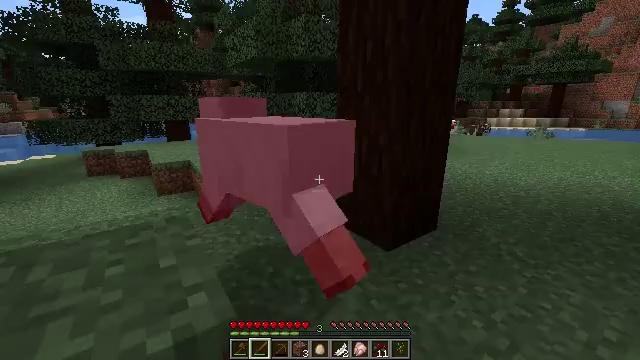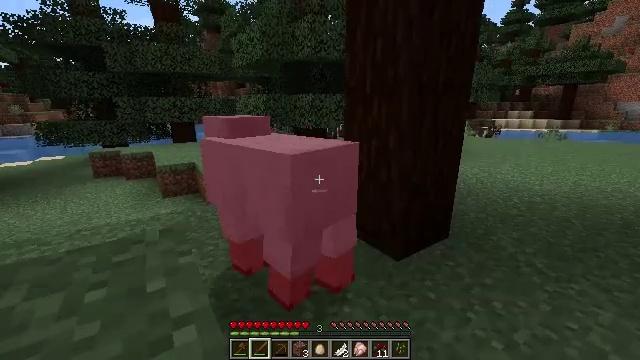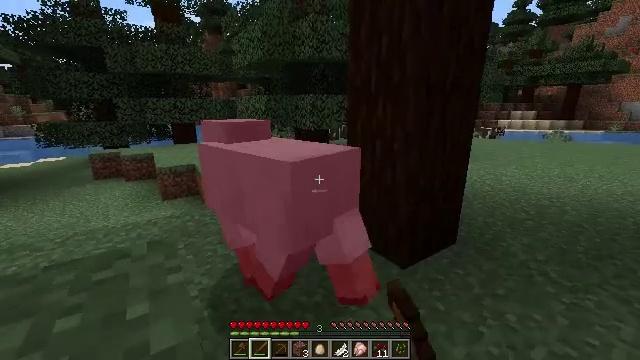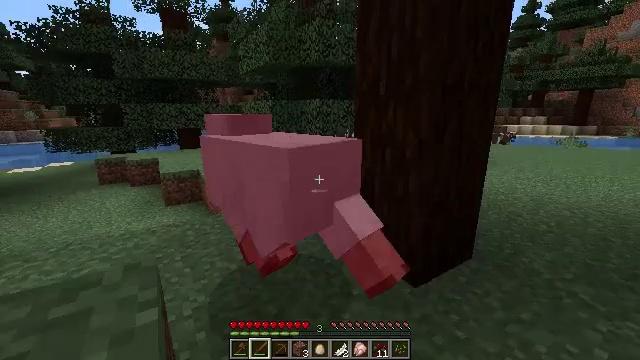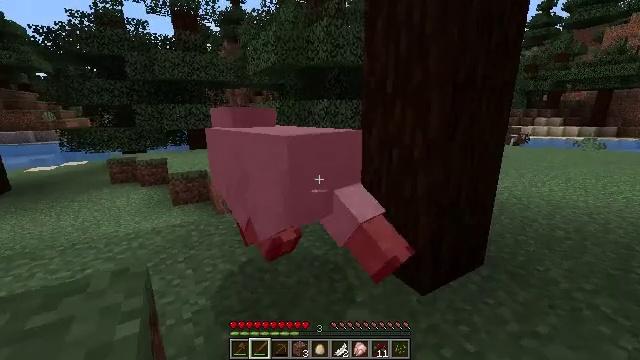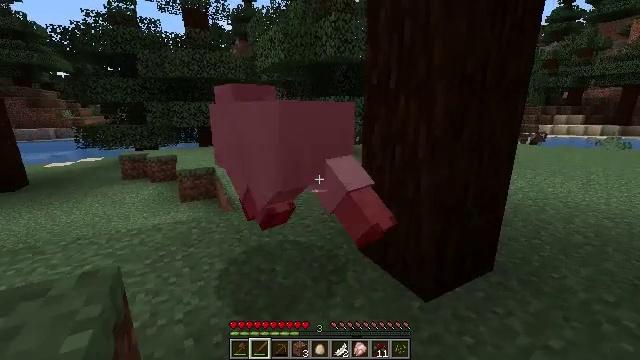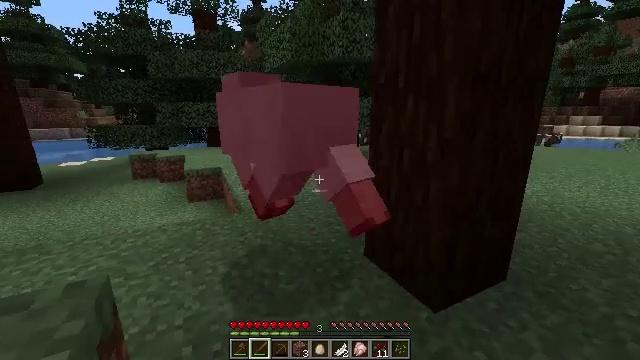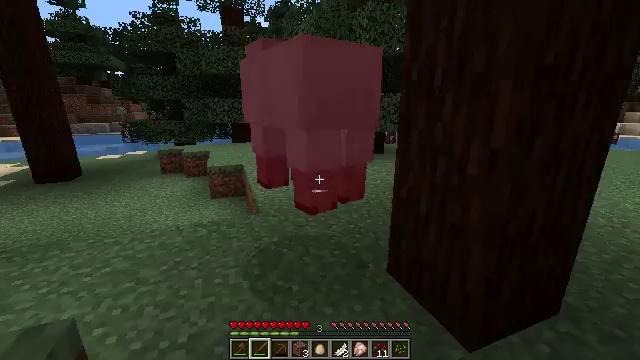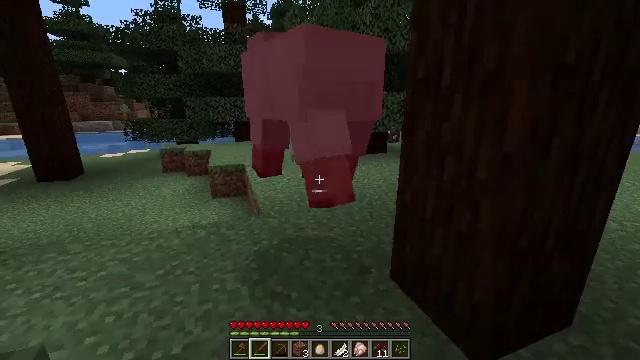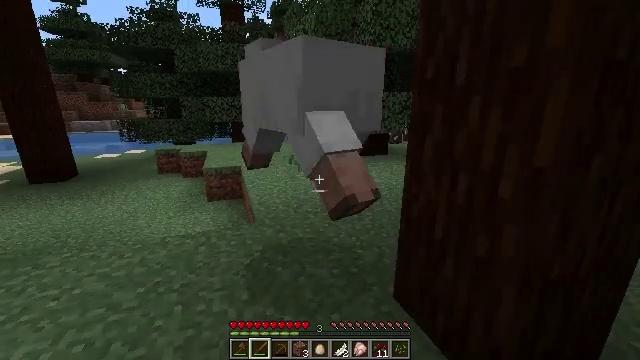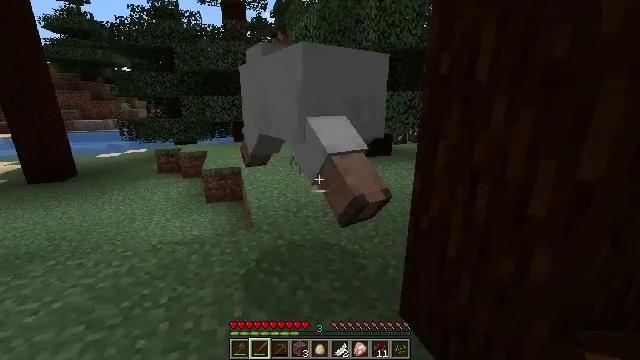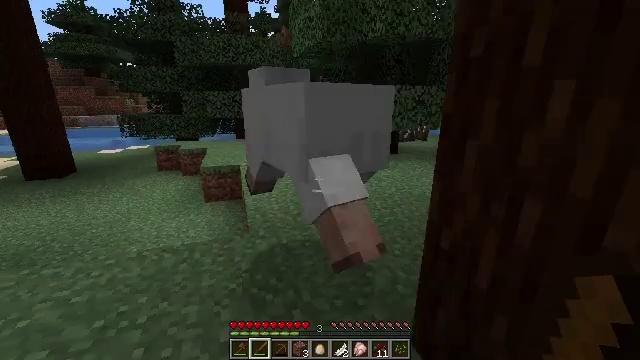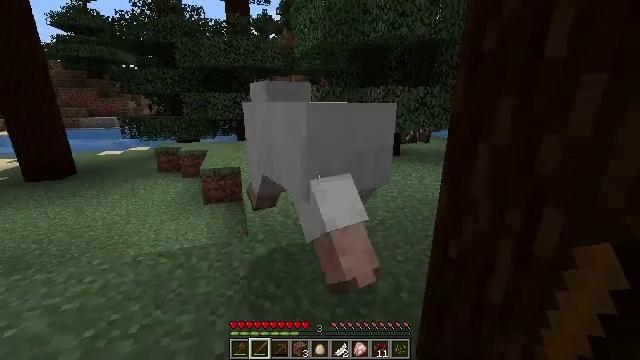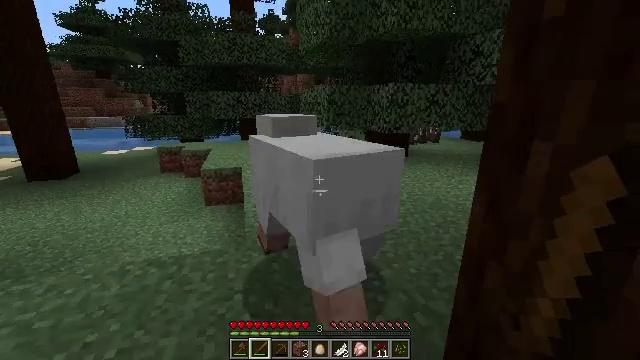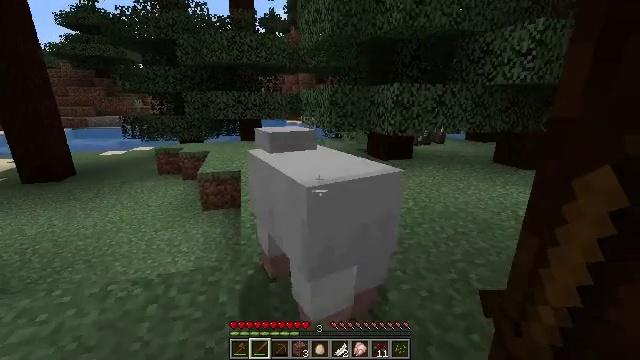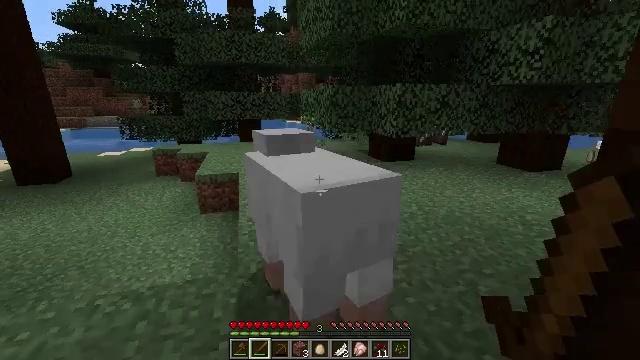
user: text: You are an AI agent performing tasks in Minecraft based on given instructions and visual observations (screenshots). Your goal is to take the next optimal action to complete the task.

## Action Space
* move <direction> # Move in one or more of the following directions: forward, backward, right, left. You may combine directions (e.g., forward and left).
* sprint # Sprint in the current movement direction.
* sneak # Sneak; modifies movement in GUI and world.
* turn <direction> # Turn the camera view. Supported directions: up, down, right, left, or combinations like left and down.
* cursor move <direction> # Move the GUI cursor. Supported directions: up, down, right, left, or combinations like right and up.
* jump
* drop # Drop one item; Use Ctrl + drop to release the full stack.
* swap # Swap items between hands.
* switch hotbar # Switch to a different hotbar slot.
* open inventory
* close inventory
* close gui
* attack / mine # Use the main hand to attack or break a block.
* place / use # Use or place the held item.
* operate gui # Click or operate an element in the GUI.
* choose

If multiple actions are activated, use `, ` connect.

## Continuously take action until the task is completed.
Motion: motion action
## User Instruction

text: Hunt a sheep.
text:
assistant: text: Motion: move forward, turn left, attack / mine
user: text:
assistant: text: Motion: move forward, attack / mine
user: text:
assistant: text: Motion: move forward, turn left and up, attack / mine
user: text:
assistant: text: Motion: move forward, turn left, attack / mine
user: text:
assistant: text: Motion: move forward, turn left, attack / mine
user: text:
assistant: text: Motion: move forward, turn left, attack / mine
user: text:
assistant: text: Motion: move forward, turn left, attack / mine
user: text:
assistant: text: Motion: move forward, attack / mine
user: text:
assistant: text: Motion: move forward, attack / mine
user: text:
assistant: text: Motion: move forward, attack / mine
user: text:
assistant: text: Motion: move forward, attack / mine
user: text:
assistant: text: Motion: move forward, attack / mine
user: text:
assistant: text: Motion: move forward, turn left, attack / mine
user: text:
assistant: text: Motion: move forward, attack / mine
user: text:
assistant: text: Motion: move forward, attack / mine
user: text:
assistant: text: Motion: move forward, turn down, attack / mine
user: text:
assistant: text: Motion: move forward, attack / mine
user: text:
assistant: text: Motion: move forward
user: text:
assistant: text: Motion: move forward, turn left and down, attack / mine
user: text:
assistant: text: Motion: move forward, attack / mine
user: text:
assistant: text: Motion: move forward
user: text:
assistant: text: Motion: attack / mine
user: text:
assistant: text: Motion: attack / mine
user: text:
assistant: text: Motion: no_op